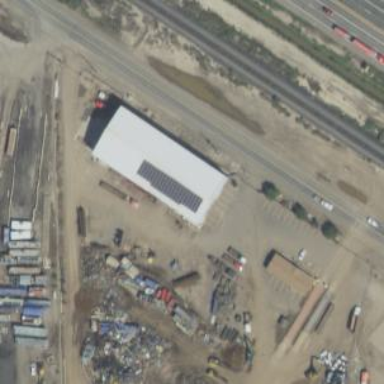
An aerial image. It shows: Industrial building housing recycling center.